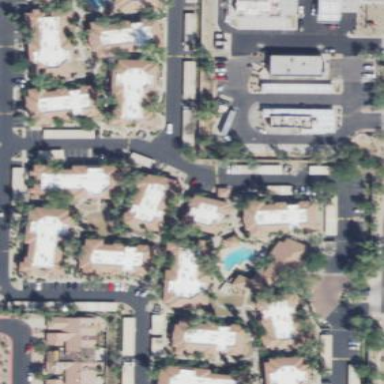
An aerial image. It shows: Residential area with apartments.